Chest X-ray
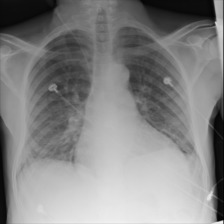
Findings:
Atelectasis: negative
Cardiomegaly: negative
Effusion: negative
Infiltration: negative
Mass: negative
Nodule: negative
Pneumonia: negative
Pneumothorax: negative
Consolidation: negative
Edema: negative
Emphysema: negative
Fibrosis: negative
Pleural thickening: negative
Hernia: negative